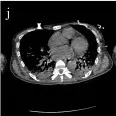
Chest CT findings of case 2. (I, J) For the 36th-day performance: decreased brightness of both lungs, bilateral lungs (see multiple large patchy increased density shadow), and blurred boundaries (see air bronchogram).
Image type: radiology (ct)